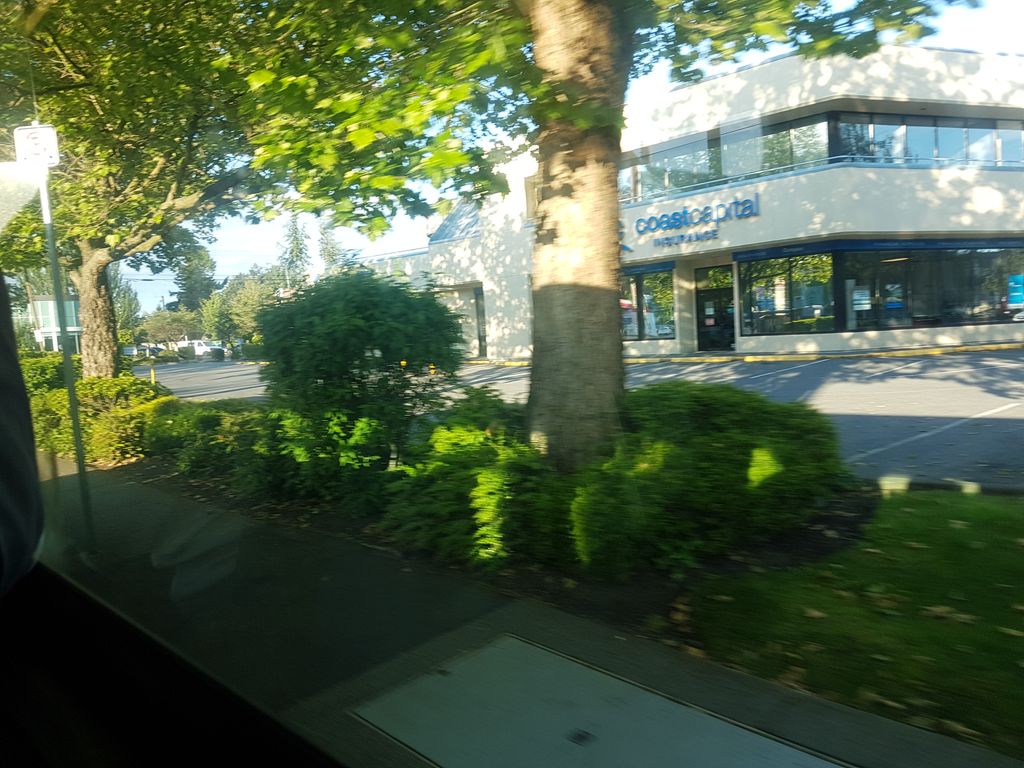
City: victoria